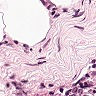
Metastatic tissue present: no